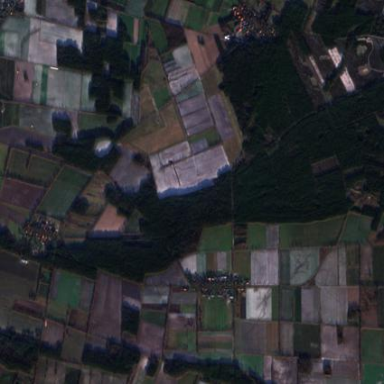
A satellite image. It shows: Picturesque farmland scene.